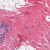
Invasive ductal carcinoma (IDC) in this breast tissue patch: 0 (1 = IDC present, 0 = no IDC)